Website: macys
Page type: receipt
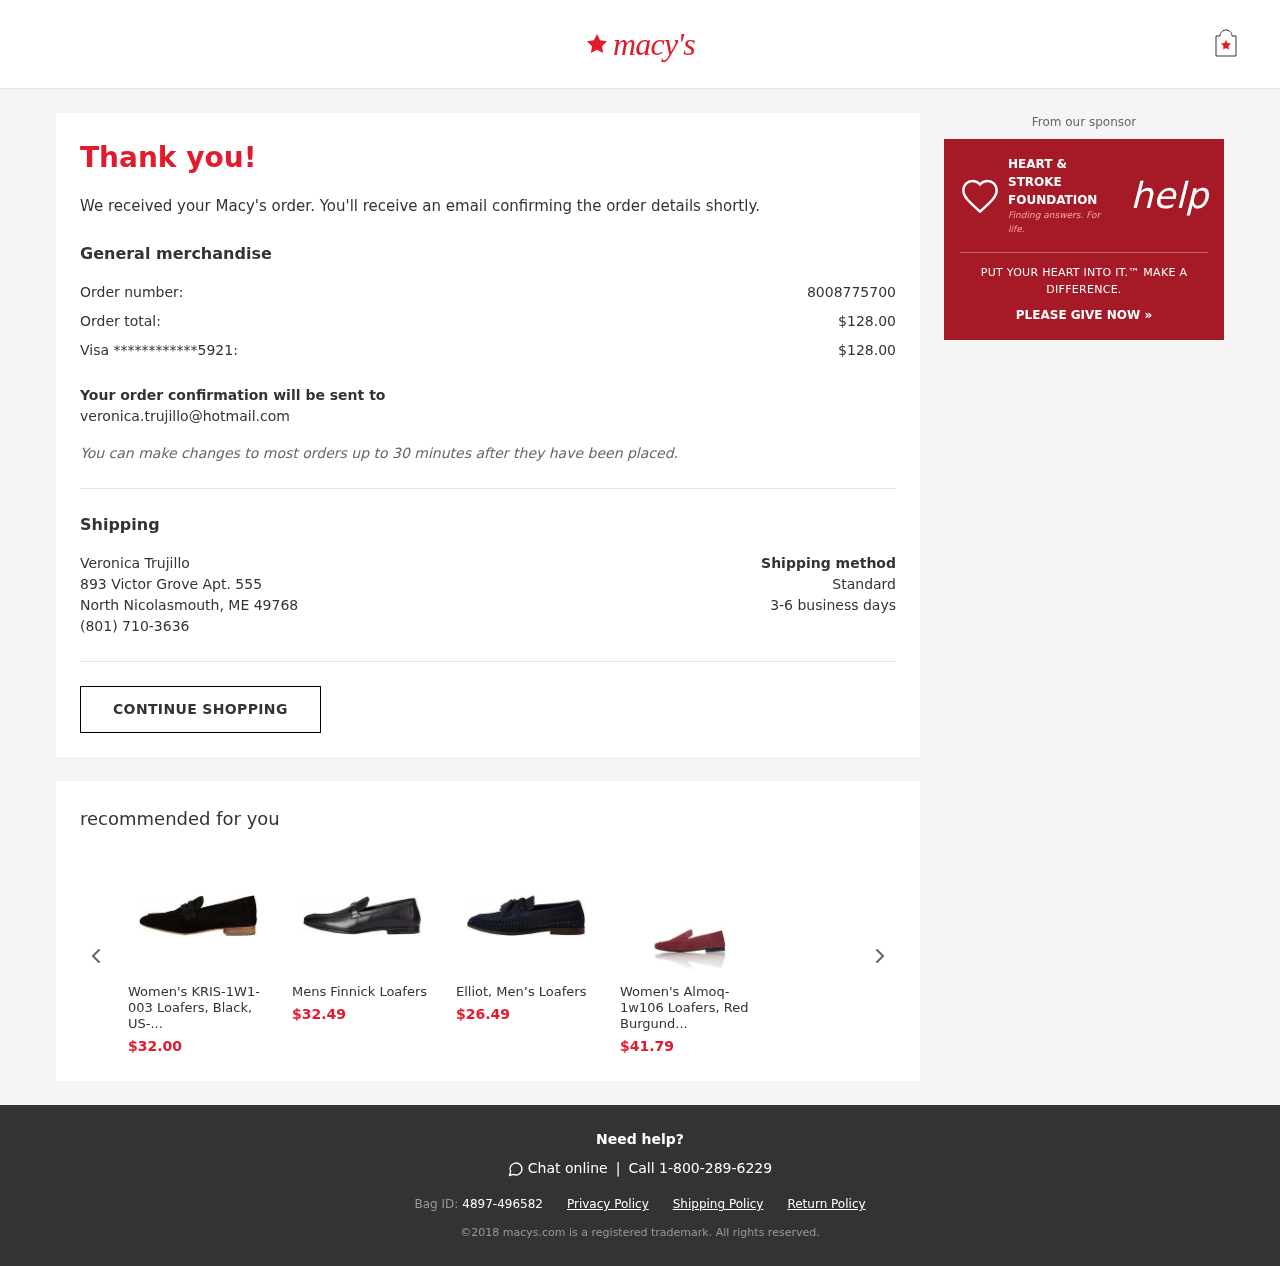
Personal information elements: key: PII_CARD_LAST4
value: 5921
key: PII_CARD_TYPE
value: Visa
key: PII_CITY_STATE_ZIP
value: North Nicolasmouth, ME 49768
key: PII_EMAIL
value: veronica.trujillo@hotmail.com
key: PII_FULLNAME
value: Veronica Trujillo
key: PII_PHONE
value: (801) 710-3636
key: PII_STREET
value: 893 Victor Grove Apt. 555
Product elements: key: PRODUCT1_PRICE
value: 32
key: PRODUCT1_NAME
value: Women's KRIS-1W1-003 Loafers, Black, US-...
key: PRODUCT2_NAME
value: Mens Finnick Loafers
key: PRODUCT2_PRICE
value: $32.49
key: PRODUCT3_NAME
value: Elliot, Men’s Loafers
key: PRODUCT3_PRICE
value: $26.49
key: PRODUCT4_NAME
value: Women's Almoq-1w106 Loafers, Red Burgund...
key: PRODUCT4_PRICE
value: $41.79
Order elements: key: ORDER_ID
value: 8008775700
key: ORDER_TOTAL
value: $128.00
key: ORDER_CARD_CHARGE
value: $128.00